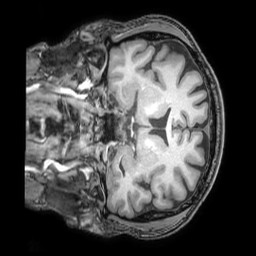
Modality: T1w
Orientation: coronal
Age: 34
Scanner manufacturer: philips
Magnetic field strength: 3 T
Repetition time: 0.007 s
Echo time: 0.003501 s